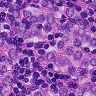
Metastatic tissue present: yes